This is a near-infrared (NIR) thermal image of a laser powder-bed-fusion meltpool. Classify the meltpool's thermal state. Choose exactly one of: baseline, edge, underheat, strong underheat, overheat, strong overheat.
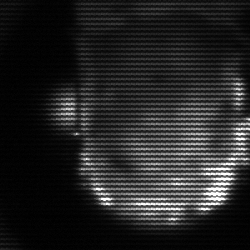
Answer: baseline